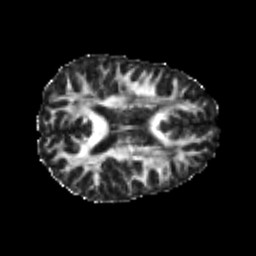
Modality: FA
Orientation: axial
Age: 23
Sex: female
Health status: healthy
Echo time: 0.074 s